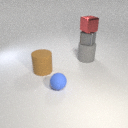
large gray rubber cylinder below small red metal cube